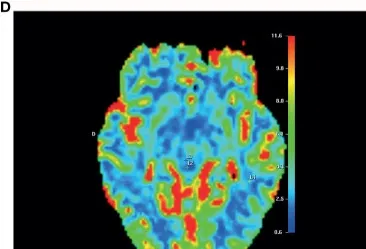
MRI post-shunting (20 days). (D) Proton magnetic resonance spectroscopy (MRS) reveals elevated cholin peaks (cholin/creatinine ratio at 1,9) in addition to reduced NAA (N-acetylaspartate).
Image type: radiology (mri)